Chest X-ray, PA view. Patient: 17 years old, sex M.
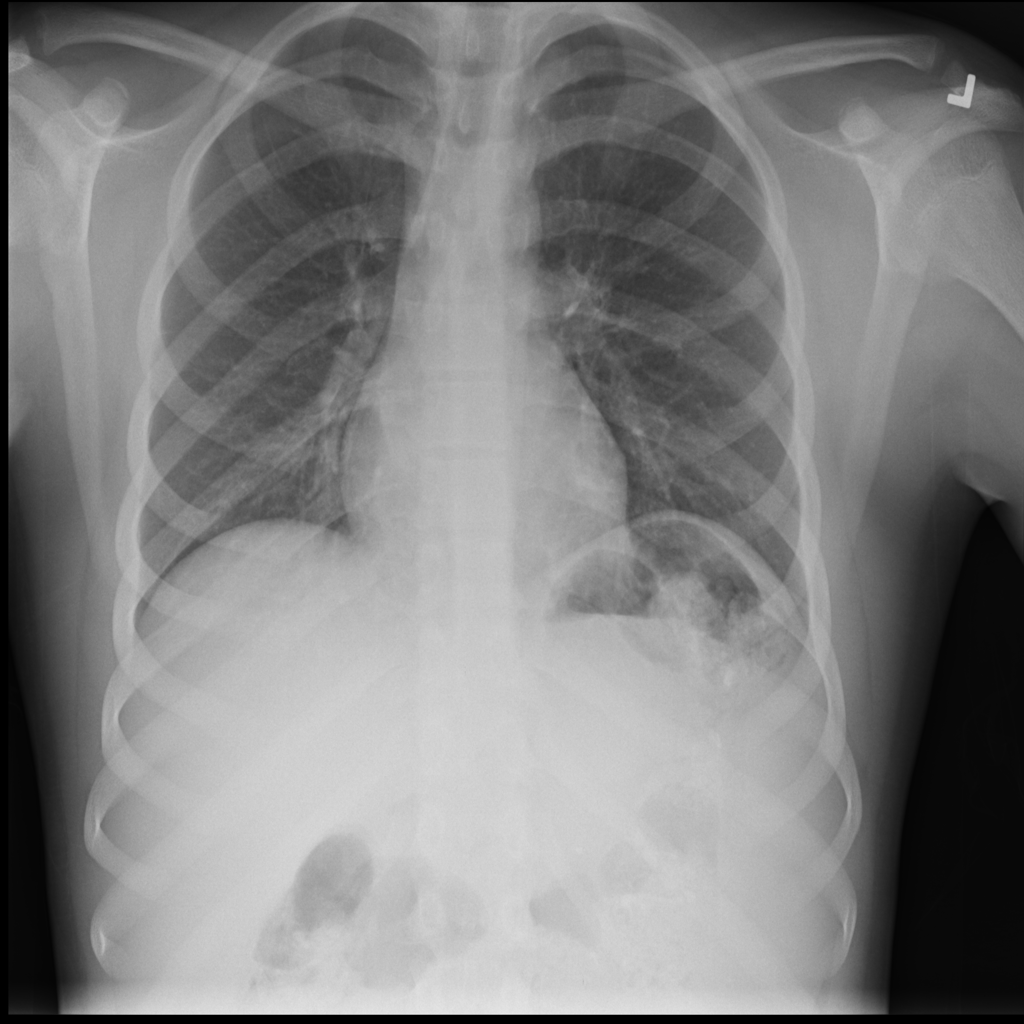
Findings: No Finding